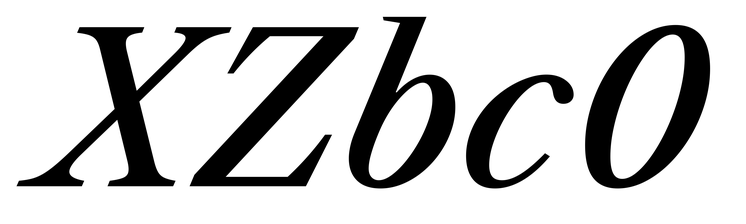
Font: LibreCaslonText-Italic_Medium_Italic